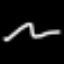
Label: squiggle